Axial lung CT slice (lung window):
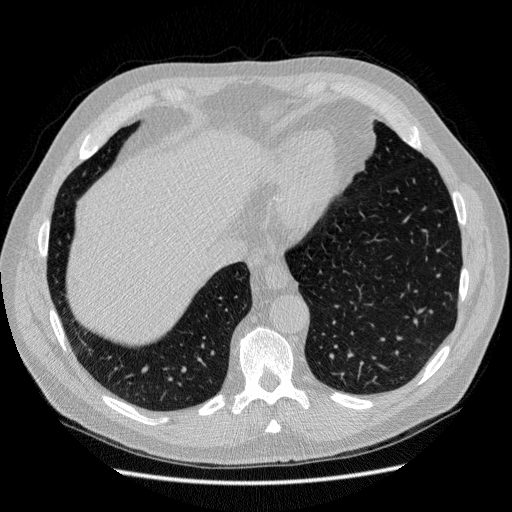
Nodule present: no